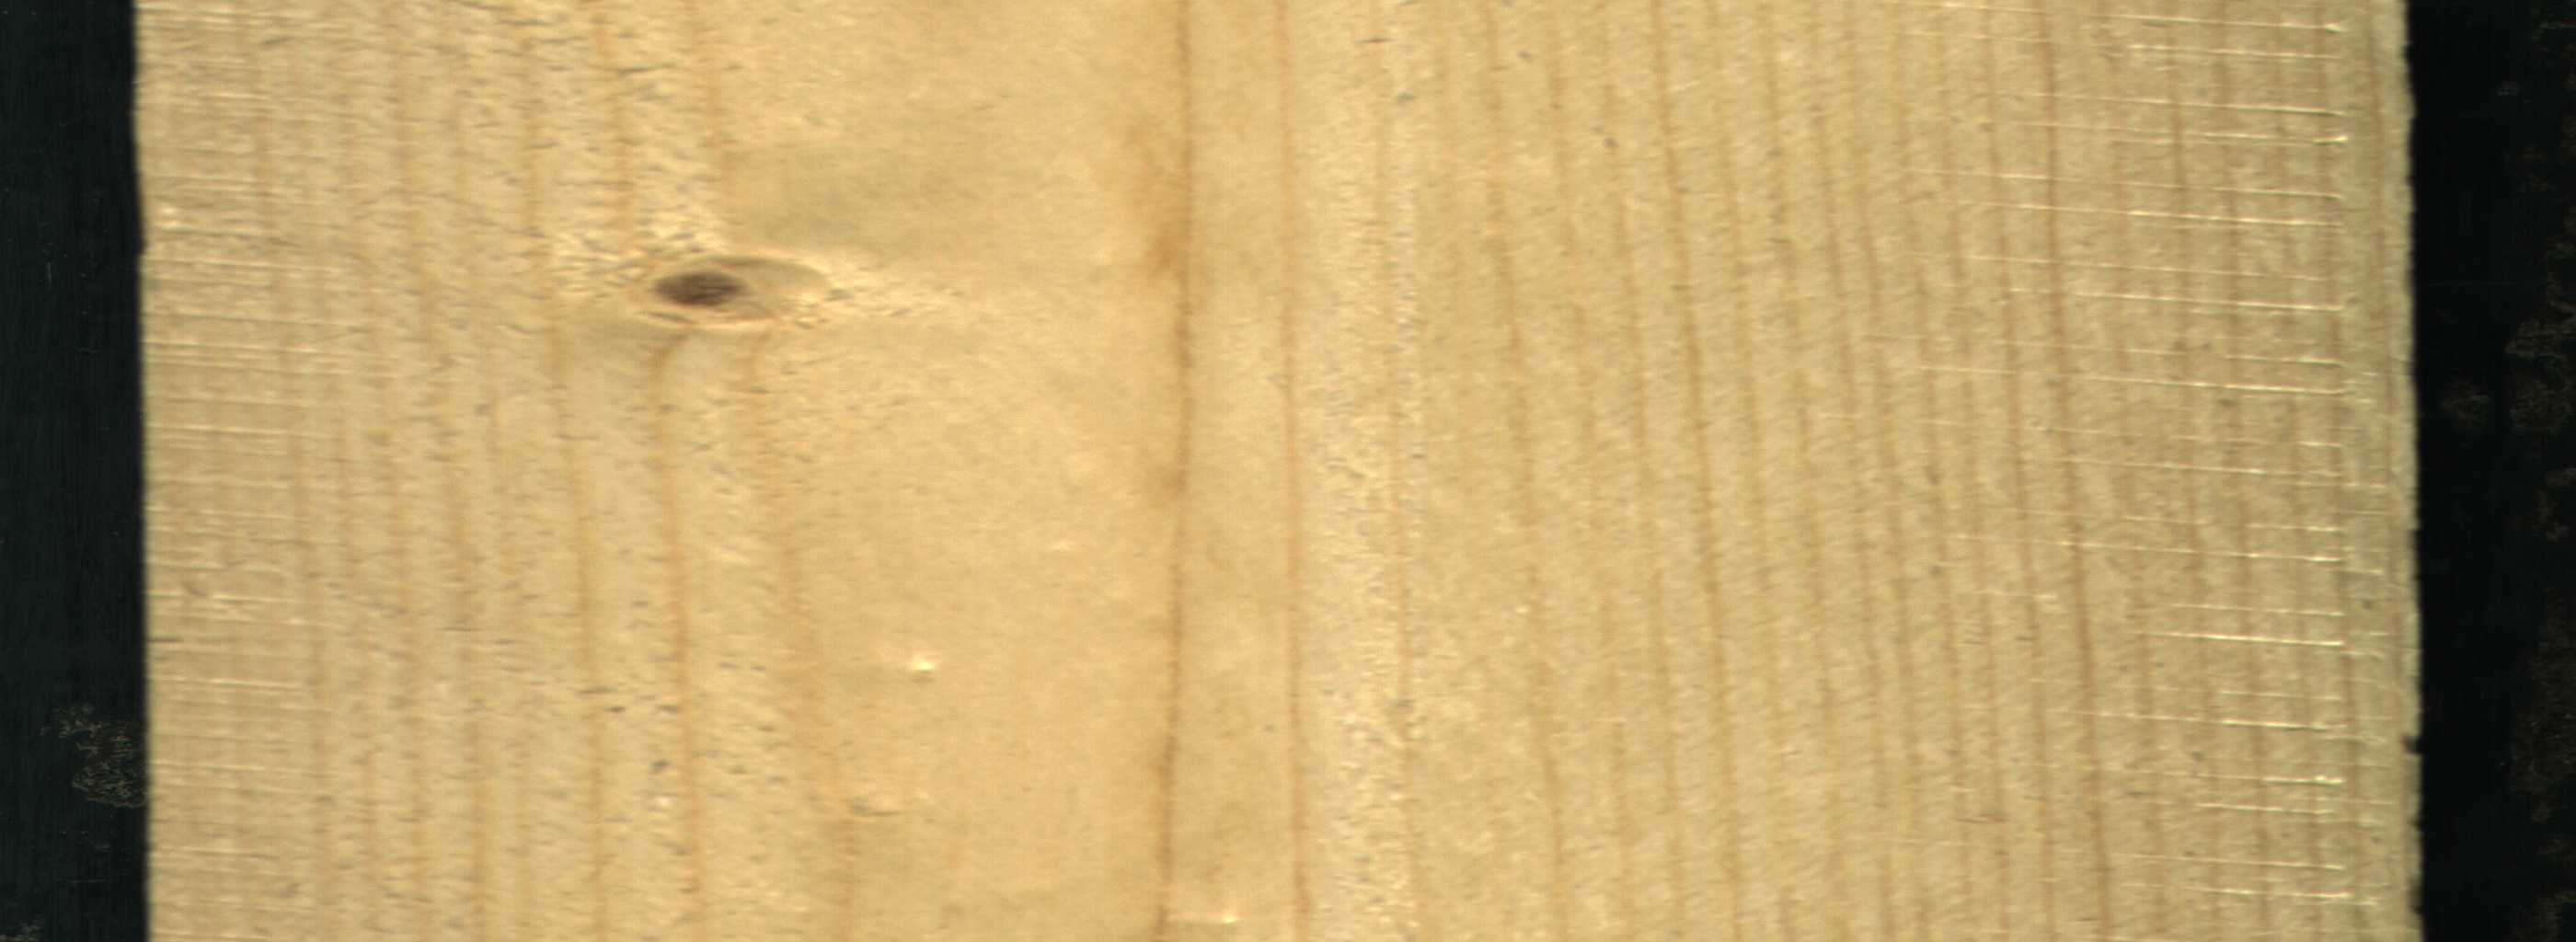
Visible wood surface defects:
Live_Knot